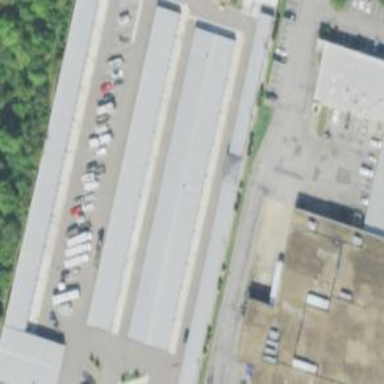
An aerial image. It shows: Group of garages.